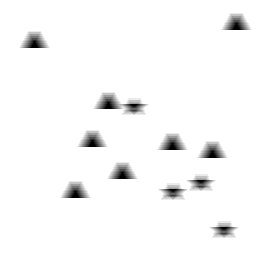
Squares: 0
Triangles: 8
Stars: 4
Total shapes: 12